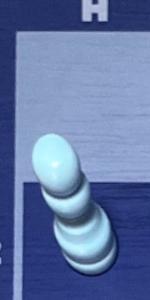
Label: Pawn_White